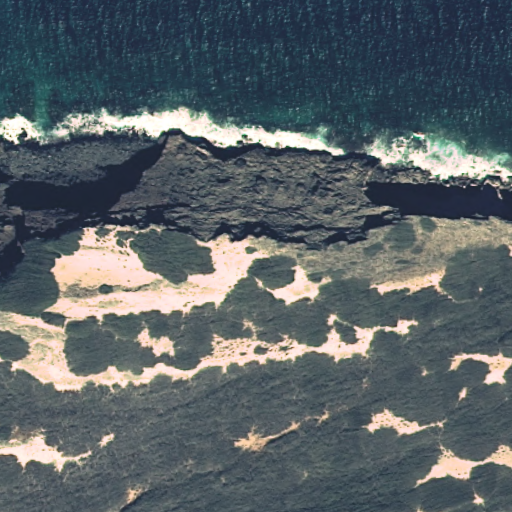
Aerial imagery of cape in Hawaii named Kapālauo‘a containing only unknown